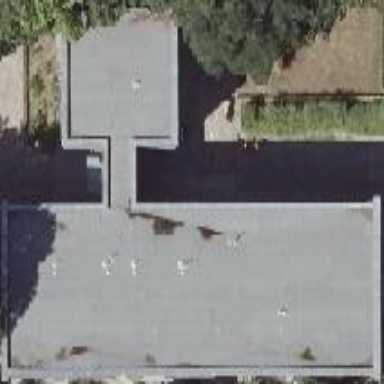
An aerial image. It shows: School building with flat roof.